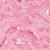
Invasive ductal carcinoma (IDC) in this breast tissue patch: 0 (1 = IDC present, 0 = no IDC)